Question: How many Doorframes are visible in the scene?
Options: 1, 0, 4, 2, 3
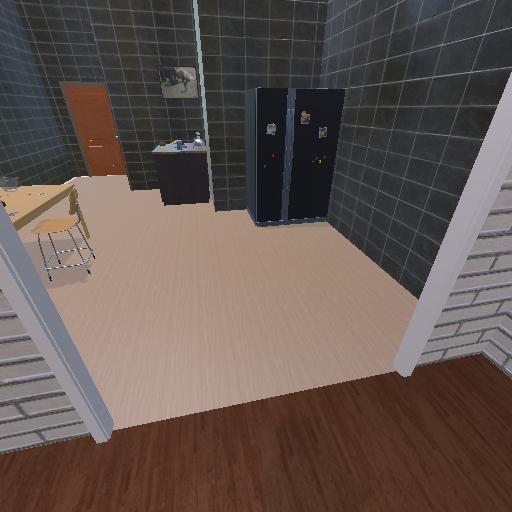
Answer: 1